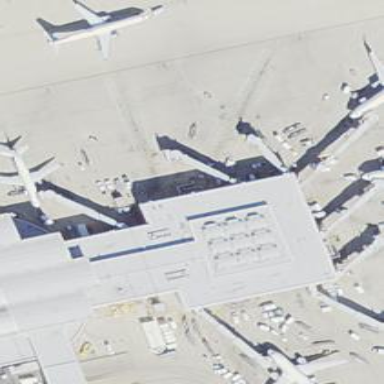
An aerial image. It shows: Airport gate.